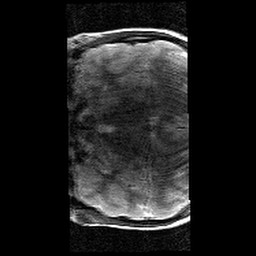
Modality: T2w
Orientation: coronal
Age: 12
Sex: male
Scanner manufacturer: siemens
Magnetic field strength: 3 T
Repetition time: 9.23 s
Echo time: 0.067 s